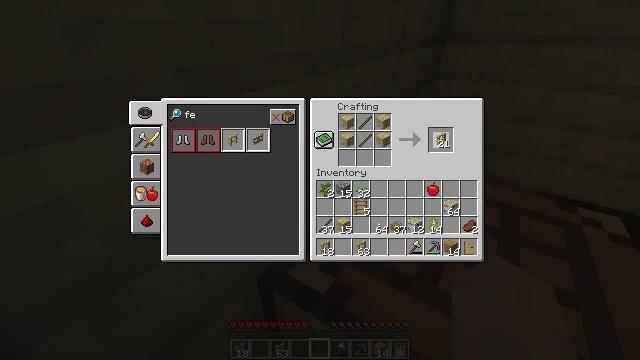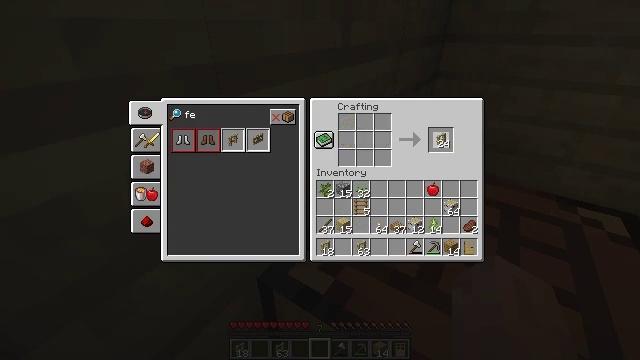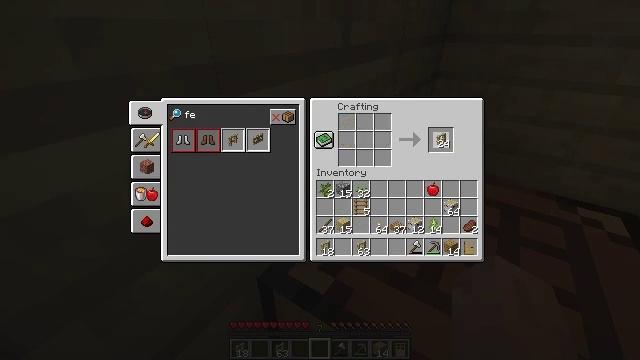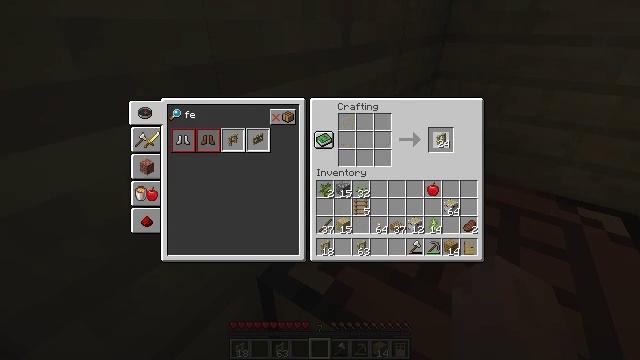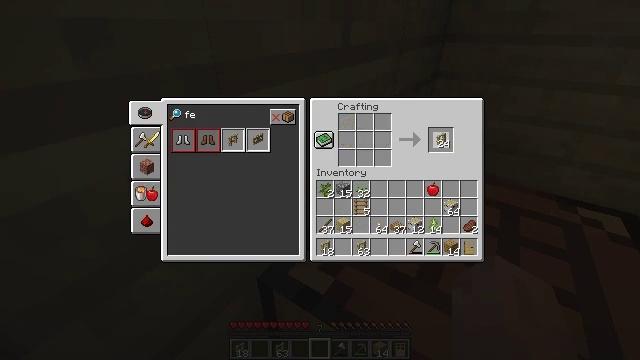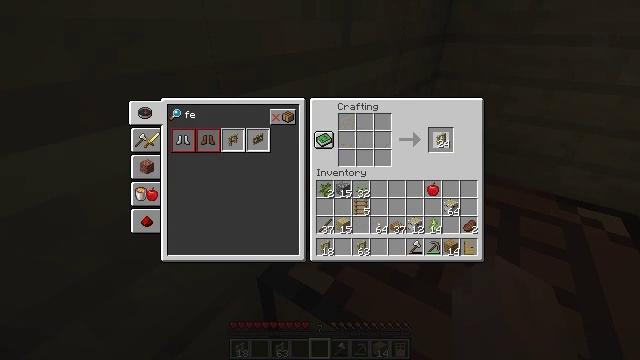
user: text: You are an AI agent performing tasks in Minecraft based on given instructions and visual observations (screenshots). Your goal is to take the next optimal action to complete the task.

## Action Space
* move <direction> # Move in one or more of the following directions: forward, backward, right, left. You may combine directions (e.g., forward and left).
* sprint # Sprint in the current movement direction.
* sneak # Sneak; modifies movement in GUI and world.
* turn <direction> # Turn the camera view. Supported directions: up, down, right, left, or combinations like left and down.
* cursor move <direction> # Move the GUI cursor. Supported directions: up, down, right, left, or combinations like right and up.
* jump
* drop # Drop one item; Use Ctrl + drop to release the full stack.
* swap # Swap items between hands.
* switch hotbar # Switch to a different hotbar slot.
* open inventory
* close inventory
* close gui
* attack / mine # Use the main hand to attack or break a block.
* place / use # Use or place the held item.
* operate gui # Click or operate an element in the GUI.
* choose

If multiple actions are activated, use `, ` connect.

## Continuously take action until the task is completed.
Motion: motion action
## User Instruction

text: Open your crafting table and produce a birch fence.
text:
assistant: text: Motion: no_op
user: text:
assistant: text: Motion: no_op
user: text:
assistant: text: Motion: operate gui
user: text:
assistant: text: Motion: operate gui
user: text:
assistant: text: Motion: no_op
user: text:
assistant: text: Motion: no_op